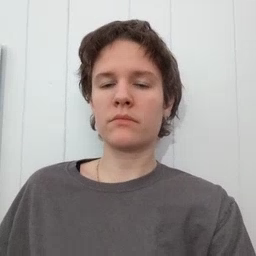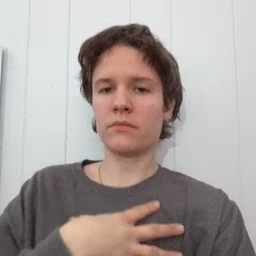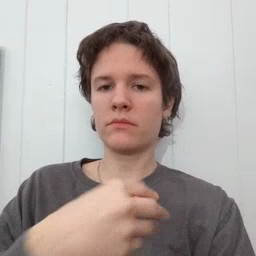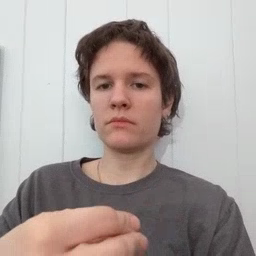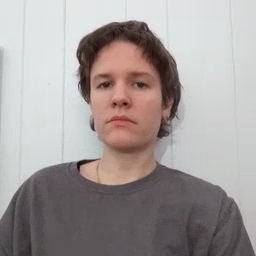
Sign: white